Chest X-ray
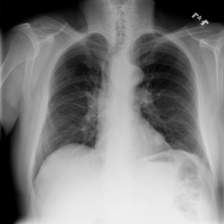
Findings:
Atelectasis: positive
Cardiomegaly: negative
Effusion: negative
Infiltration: negative
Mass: negative
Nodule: positive
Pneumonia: negative
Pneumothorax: negative
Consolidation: negative
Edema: negative
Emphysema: negative
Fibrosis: negative
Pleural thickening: negative
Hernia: negative